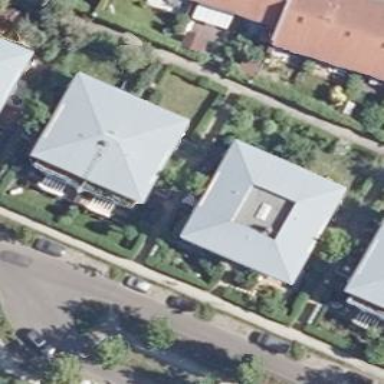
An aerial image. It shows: Hipped-roof building with apartments.